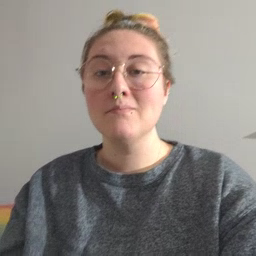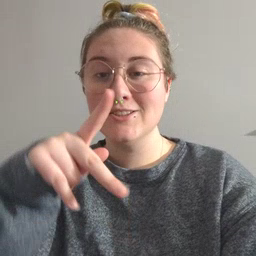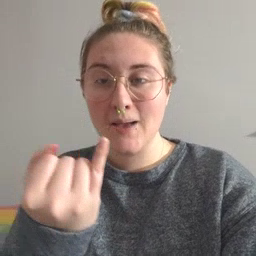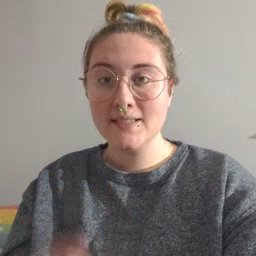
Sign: pajamas